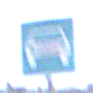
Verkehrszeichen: Kraftfahrstrasse
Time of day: MorningAfternoon
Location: Outdoor (Suburban)
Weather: Overcast
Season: NotSpecified
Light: Natural